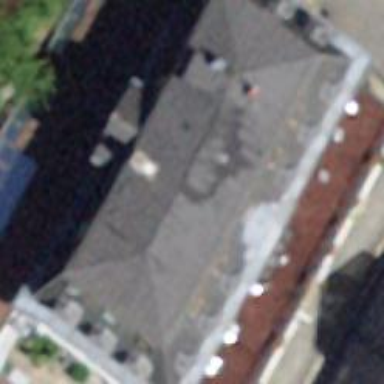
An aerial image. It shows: Hotel.